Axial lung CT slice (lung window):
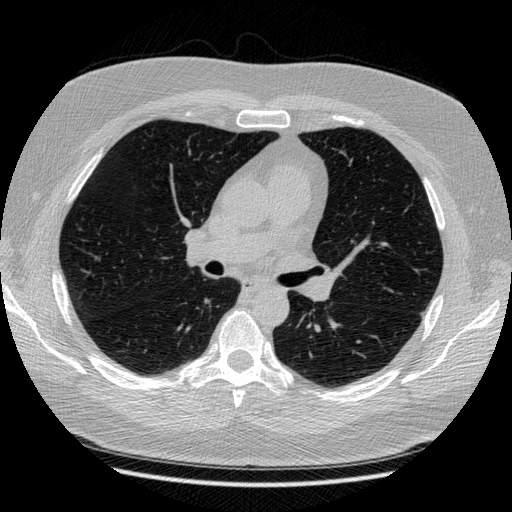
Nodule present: no